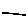
Label: line